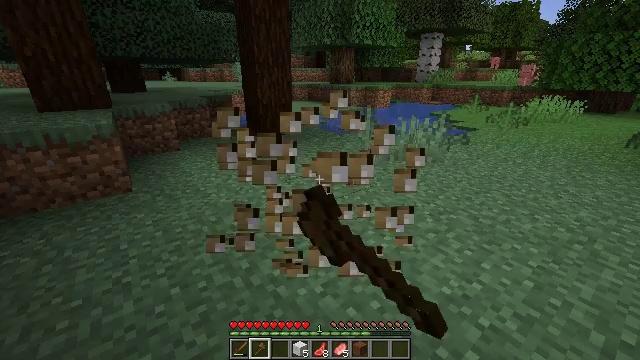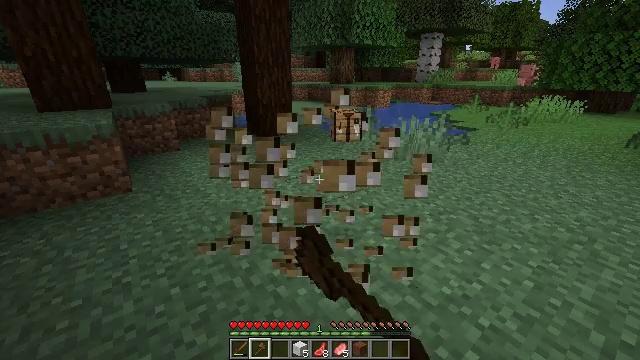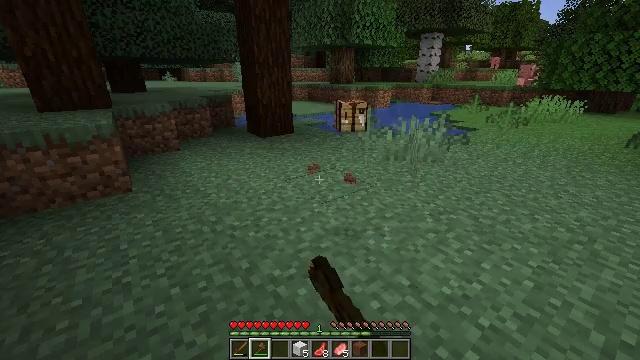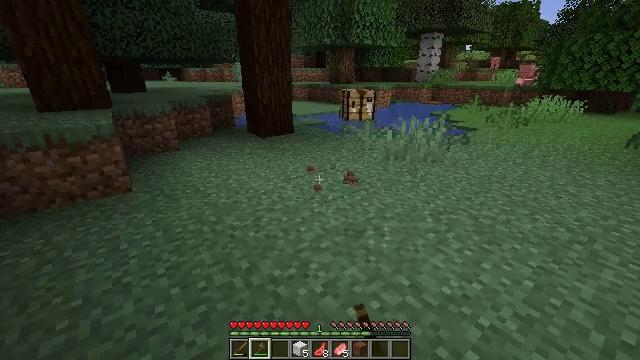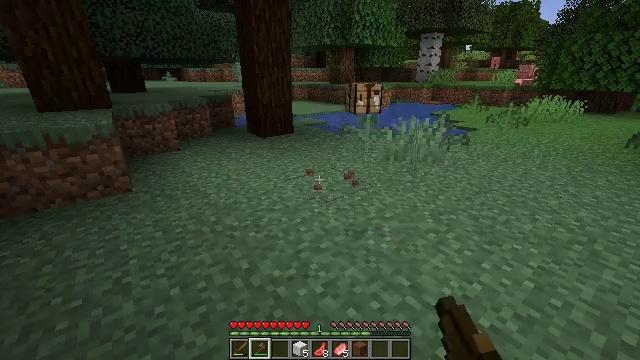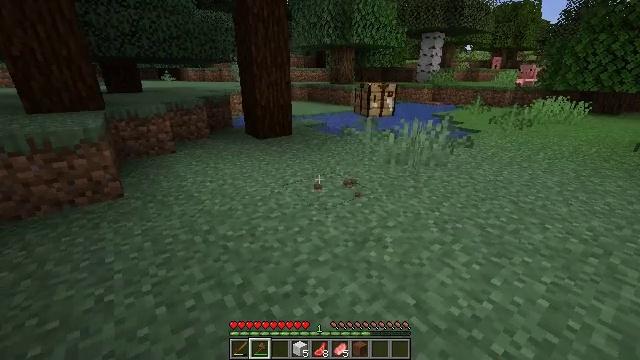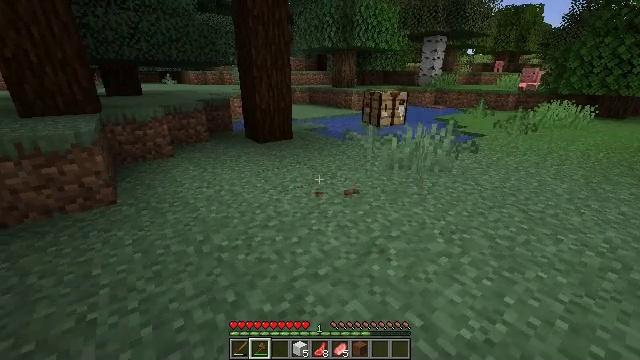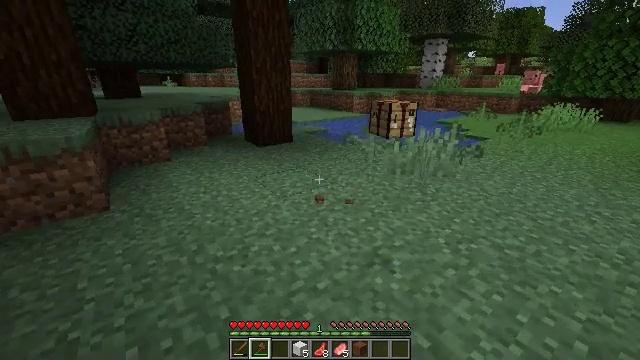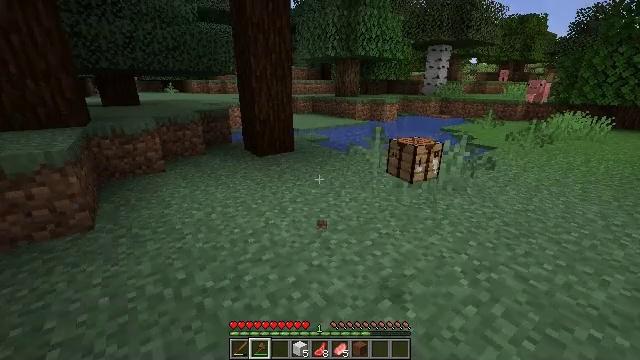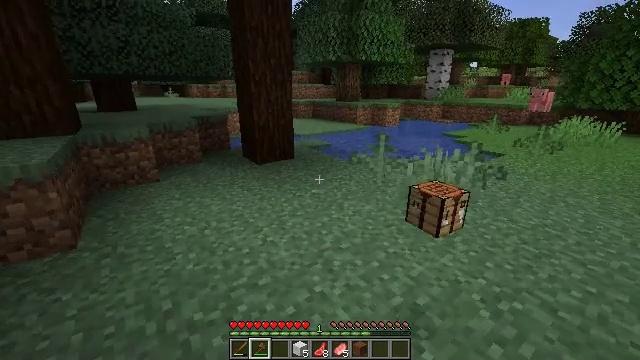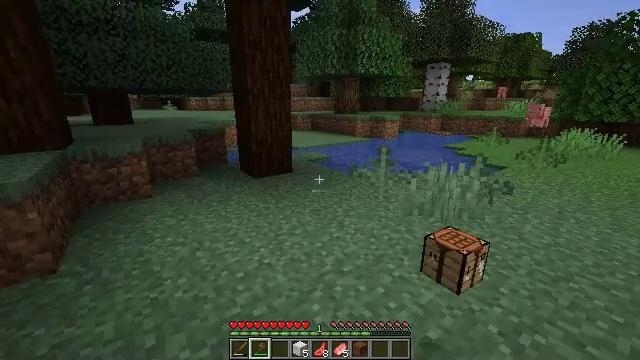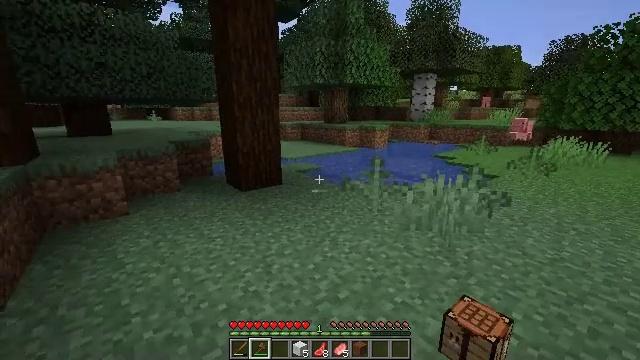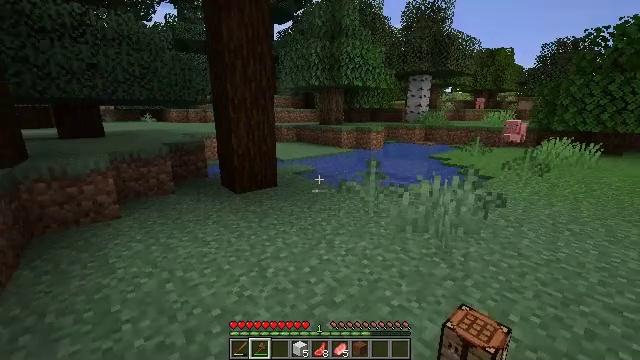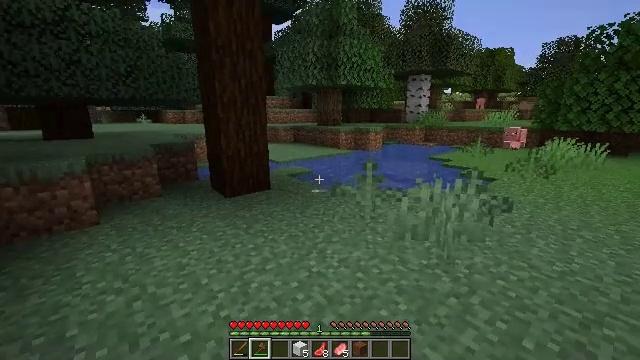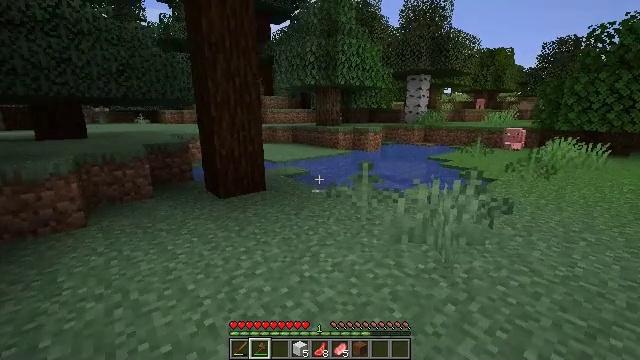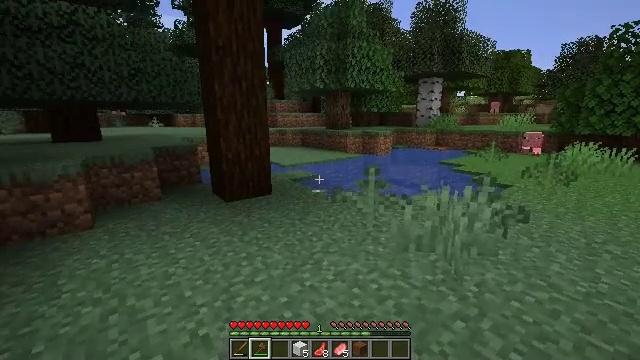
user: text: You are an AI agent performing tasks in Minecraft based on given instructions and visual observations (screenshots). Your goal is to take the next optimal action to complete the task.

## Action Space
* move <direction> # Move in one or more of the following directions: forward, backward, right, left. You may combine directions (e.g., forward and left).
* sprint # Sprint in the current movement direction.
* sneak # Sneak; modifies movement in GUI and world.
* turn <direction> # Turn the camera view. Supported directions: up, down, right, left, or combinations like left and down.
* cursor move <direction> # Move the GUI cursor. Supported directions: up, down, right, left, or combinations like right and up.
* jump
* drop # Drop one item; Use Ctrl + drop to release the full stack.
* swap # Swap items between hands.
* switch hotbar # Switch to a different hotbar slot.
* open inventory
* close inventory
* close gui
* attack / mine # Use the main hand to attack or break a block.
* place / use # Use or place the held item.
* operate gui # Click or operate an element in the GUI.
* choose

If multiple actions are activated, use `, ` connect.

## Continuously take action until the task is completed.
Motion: motion action
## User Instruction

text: Mine the spruce log from the forest.
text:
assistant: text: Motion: attack / mine
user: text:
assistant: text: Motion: attack / mine
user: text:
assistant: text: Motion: attack / mine
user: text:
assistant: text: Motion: move forward
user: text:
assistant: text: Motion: move forward
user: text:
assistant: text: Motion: move forward
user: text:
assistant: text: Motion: move forward
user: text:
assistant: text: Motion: move forward, turn up
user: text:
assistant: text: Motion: move forward
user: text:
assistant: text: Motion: move forward, turn up
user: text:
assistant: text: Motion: move forward, turn right and up
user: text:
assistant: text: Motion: move forward and move right
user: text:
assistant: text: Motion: move forward and move right
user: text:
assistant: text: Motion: move forward and move right
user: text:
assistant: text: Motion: move forward and move right, turn left
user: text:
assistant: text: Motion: move forward and move right, turn left and up
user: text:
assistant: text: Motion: move forward and move right, turn left and up
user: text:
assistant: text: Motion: move forward and move right, turn left and up
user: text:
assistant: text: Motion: move forward and move right
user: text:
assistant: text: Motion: move forward, turn right and down
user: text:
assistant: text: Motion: move forward, turn right and down
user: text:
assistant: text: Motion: move forward
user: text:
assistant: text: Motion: move forward, turn left
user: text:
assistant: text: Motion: move forward, turn left and up
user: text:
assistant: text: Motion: move forward, turn left
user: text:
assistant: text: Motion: move forward, turn left
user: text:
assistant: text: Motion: move forward, turn left
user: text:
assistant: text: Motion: move forward, turn left
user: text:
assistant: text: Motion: move forward, turn left
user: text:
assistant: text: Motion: move forward